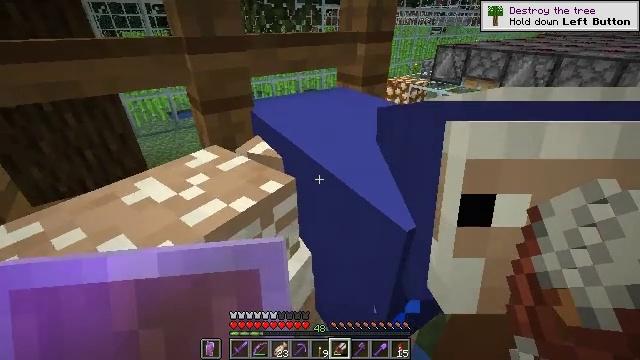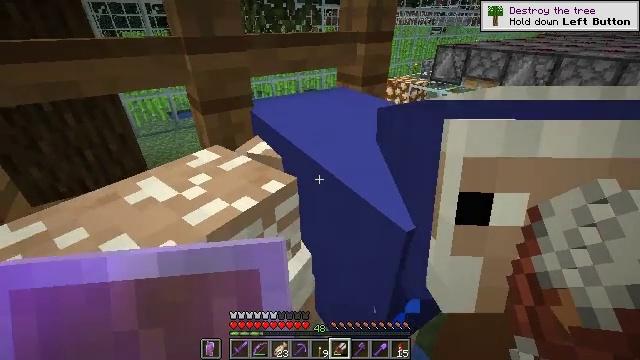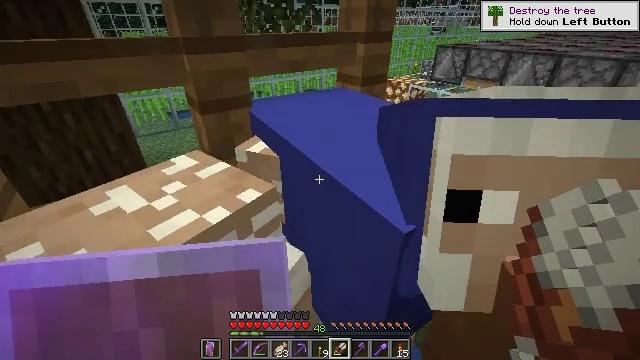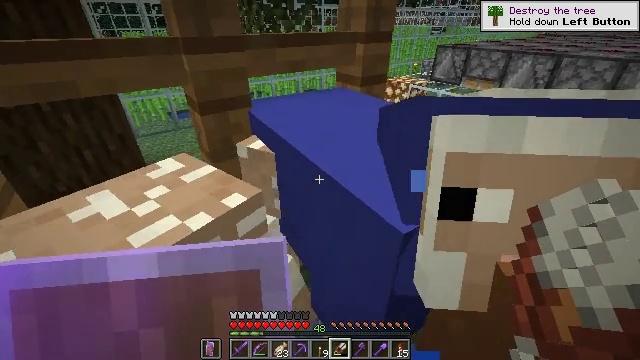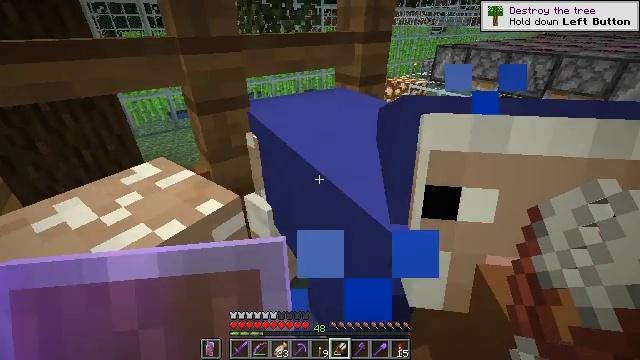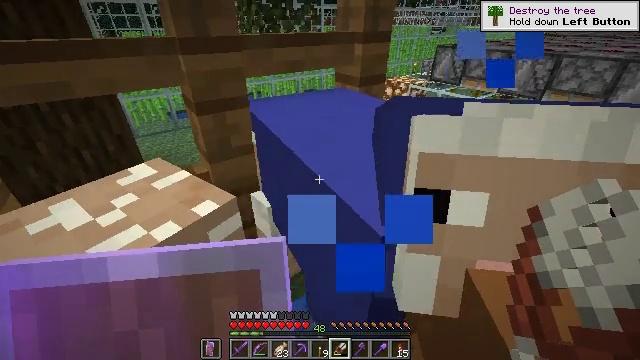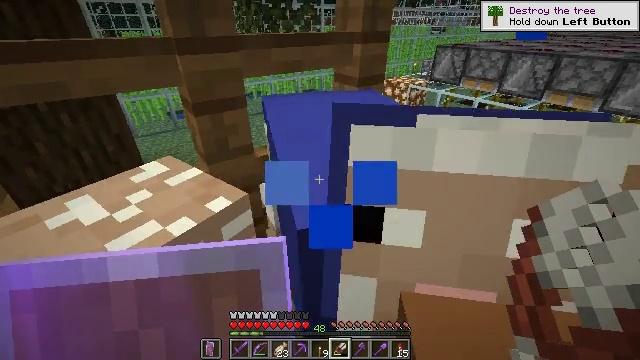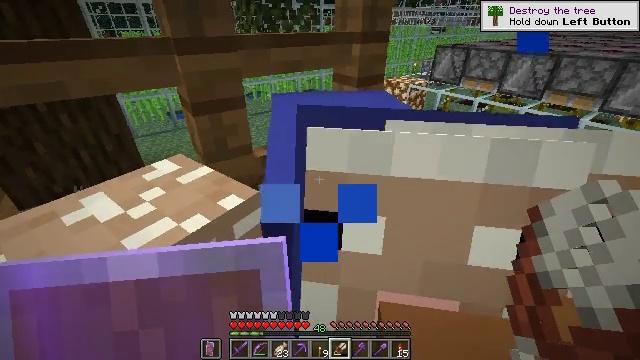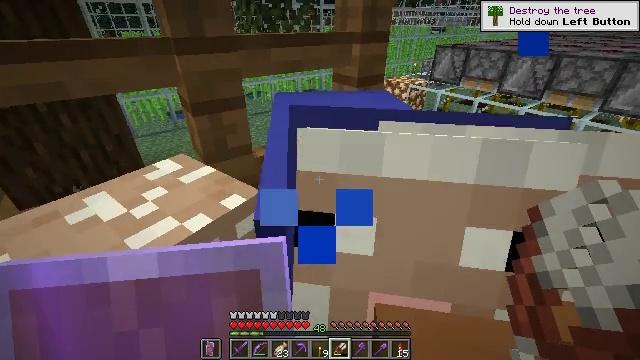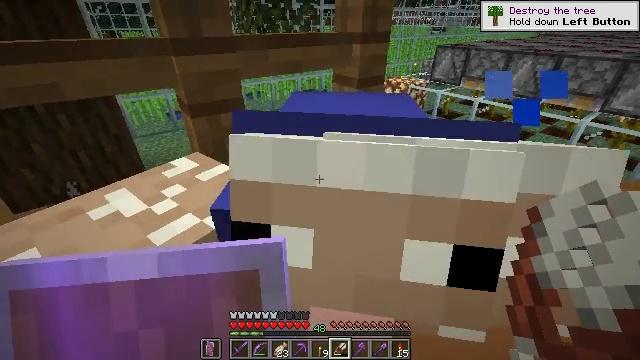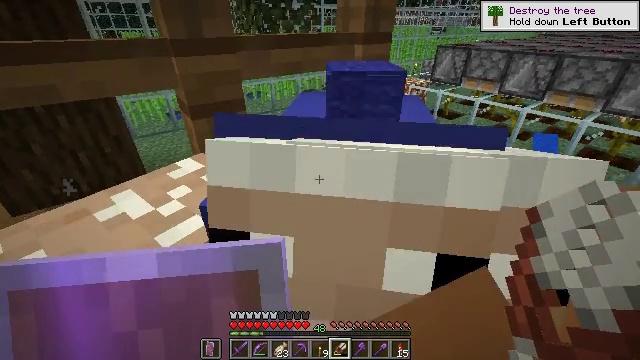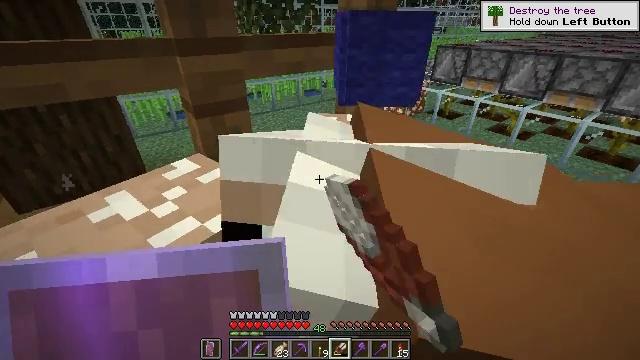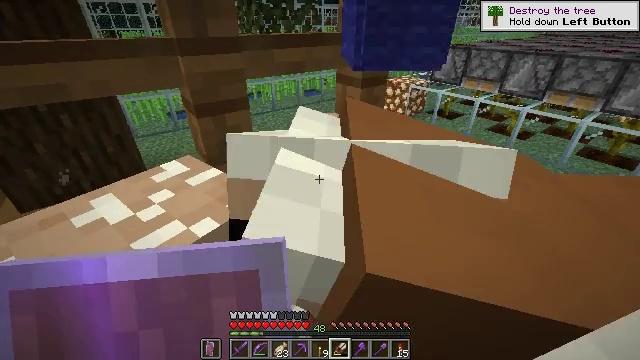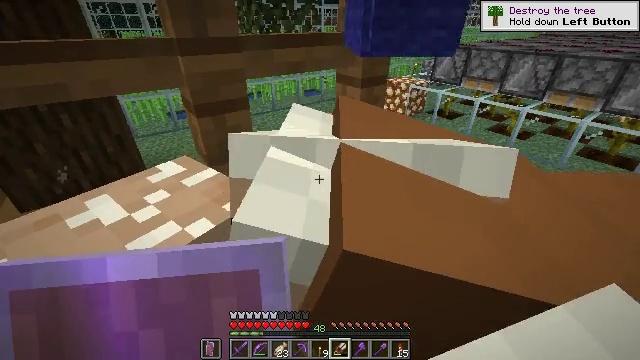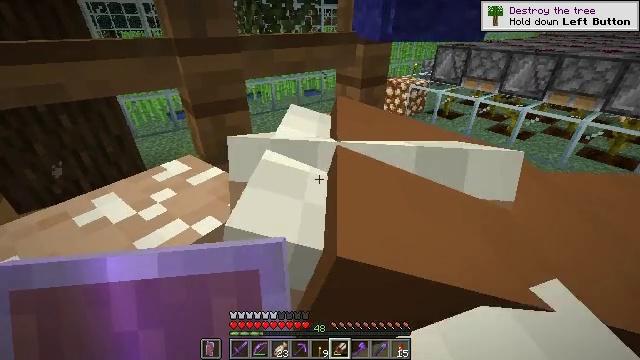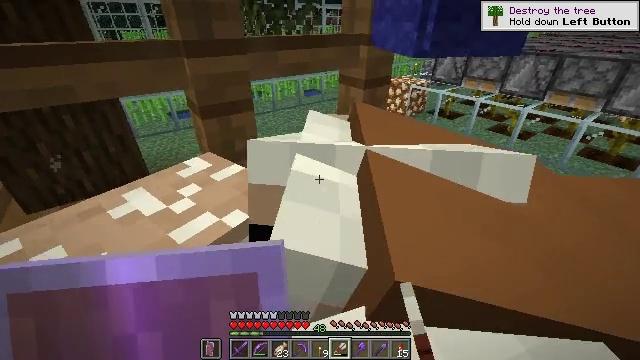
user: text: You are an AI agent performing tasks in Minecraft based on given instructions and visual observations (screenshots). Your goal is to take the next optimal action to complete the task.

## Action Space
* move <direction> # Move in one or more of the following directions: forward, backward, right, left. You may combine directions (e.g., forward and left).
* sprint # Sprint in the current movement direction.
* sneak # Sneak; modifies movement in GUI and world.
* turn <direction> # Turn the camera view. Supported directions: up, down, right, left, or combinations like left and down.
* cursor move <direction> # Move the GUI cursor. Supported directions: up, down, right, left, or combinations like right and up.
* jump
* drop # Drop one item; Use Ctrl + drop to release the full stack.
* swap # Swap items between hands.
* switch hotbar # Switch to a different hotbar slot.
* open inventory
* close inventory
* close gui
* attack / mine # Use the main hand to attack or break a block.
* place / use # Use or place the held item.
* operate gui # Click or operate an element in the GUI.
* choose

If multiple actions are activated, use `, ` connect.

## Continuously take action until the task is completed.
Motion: motion action
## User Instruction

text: craft item air
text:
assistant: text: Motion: use / place
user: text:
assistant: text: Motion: use / place
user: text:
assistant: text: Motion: use / place
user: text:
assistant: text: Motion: use / place
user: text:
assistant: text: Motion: use / place
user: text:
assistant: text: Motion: use / place
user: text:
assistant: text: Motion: use / place
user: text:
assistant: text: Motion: no_op
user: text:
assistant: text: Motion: use / place
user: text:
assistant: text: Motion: use / place
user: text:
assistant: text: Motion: use / place
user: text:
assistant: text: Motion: use / place
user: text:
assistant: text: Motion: use / place
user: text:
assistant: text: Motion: use / place
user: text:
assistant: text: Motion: use / place
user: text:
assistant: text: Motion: use / place
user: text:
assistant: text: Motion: no_op
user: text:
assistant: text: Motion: no_op
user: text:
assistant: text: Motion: no_op
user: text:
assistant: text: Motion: no_op
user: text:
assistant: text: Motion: no_op
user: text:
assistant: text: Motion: no_op
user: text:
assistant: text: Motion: no_op
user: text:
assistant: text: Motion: no_op
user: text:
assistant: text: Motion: no_op
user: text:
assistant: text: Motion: move forward, turn right
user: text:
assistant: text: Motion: move forward, turn right and down
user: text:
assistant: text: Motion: move forward, turn right
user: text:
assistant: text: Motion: move forward, turn right and down
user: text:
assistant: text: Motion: move forward, turn right and down